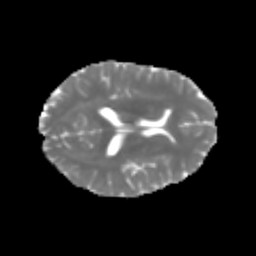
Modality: MD
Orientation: axial
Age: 23
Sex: male
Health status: healthy